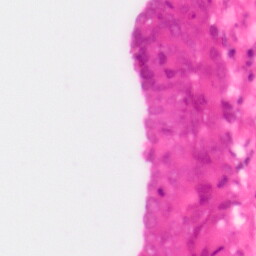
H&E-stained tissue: Colon